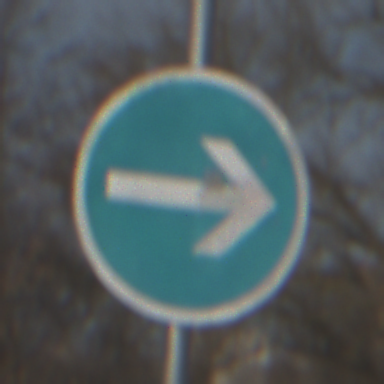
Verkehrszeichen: VorgeschriebeneFahrtrichtungHierRechts
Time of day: MorningAfternoon
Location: Outdoor (Nature)
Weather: PartlyCloudy
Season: NotSpecified
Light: Natural